Field crop: maize
Growth stage: 2
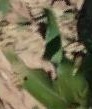
Species: maize